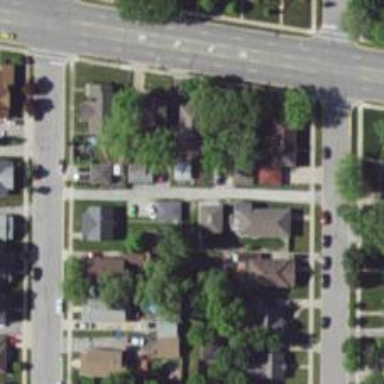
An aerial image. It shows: Alley classified as service road.